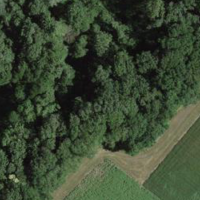
EUNIS habitat code: 44
Species observed at this site:
Orchis mascula